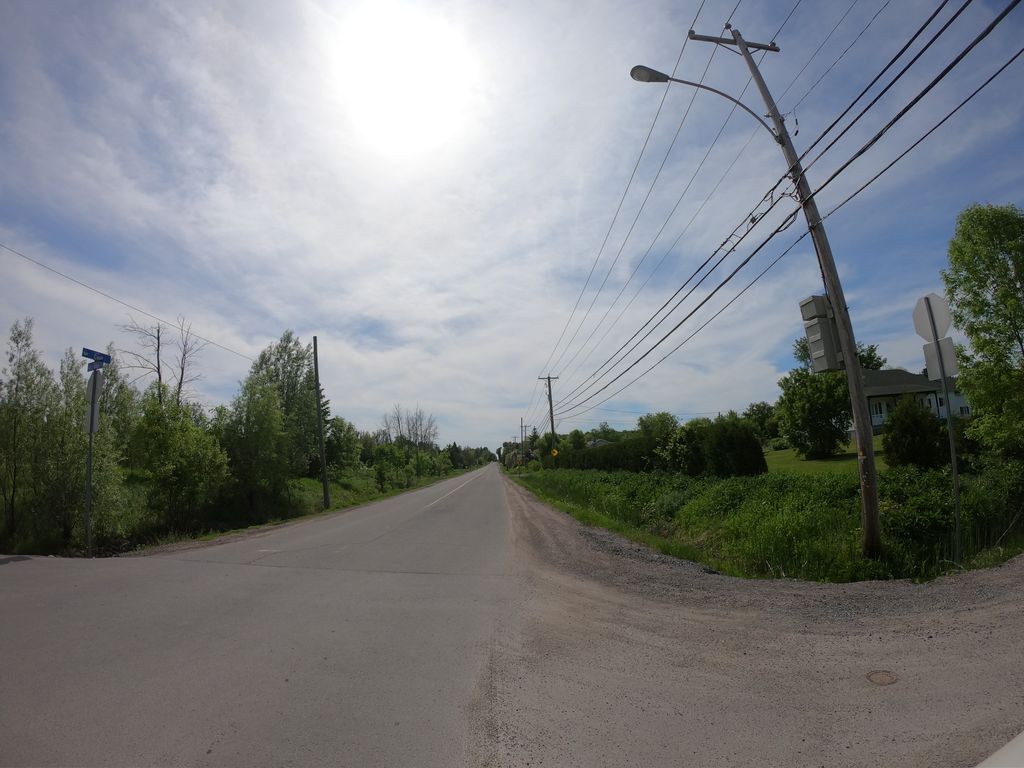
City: ottawa-gatineau